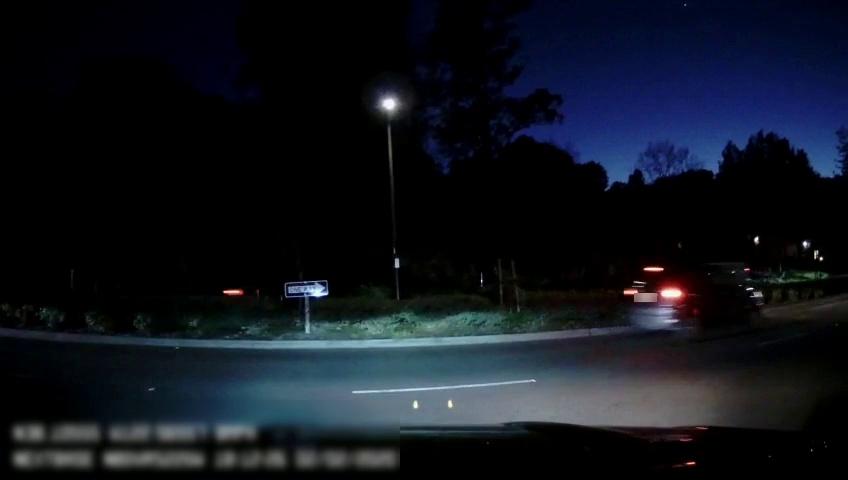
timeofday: Night
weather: Other
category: Drivable Space
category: Vehicles | SUV
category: Vehicles | Van
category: Vehicles | SUV
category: Lanes | Current Lane
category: Traffic | Signs